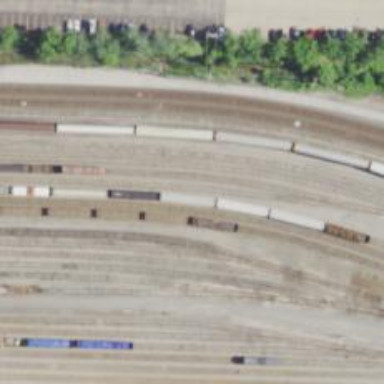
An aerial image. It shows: Railway yard.